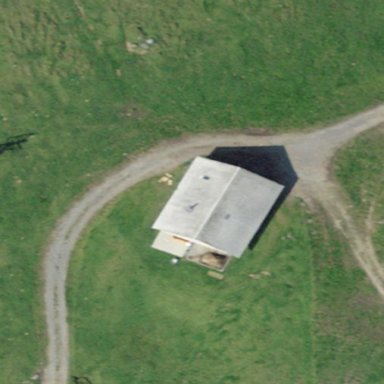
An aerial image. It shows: Farm building.